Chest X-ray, PA view. Patient: 60 years old, sex F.
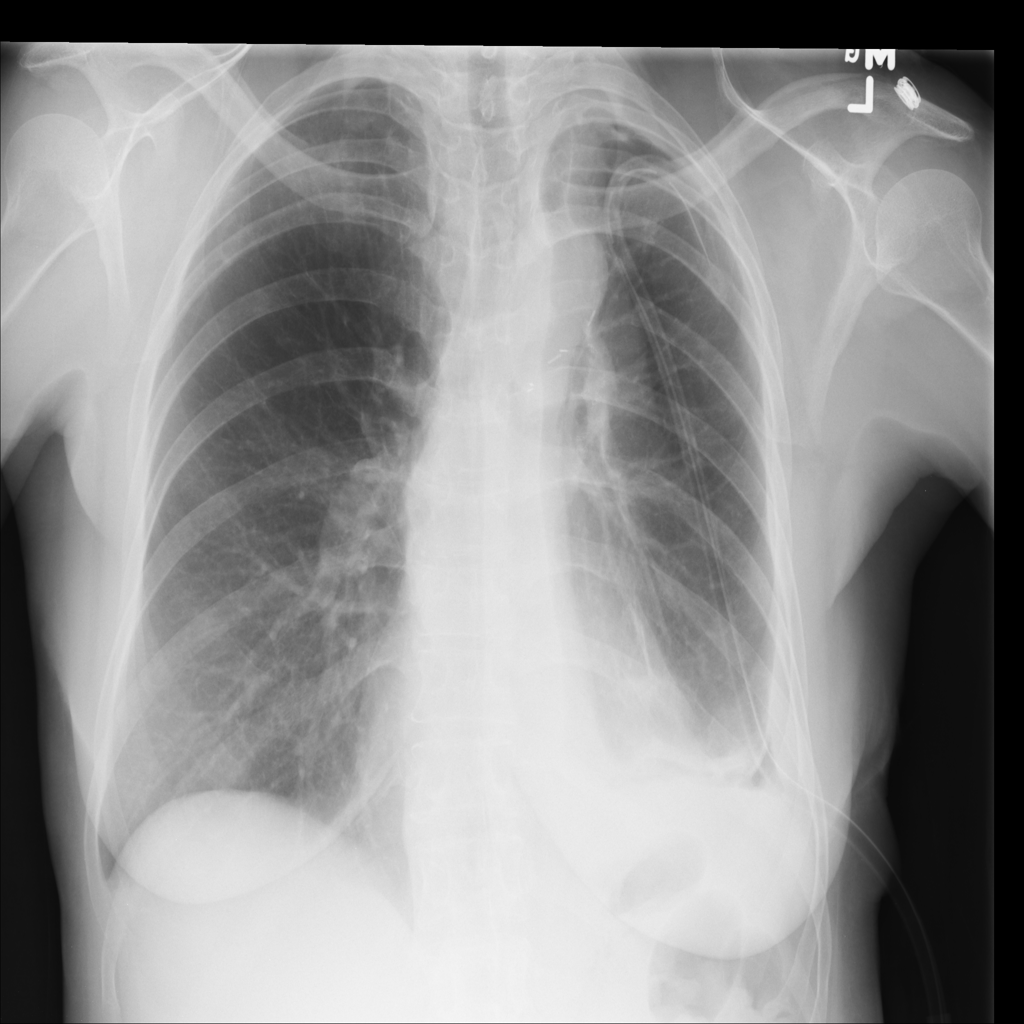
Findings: Pneumothorax